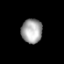
Tissue: prostate
Cell type: T cells
Senescence score: 0.3323
Nuclear area (px): 495
Mean DAPI intensity: 165.075